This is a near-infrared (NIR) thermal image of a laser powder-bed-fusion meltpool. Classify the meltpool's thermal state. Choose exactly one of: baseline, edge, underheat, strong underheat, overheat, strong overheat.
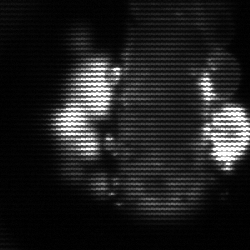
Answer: strong underheat